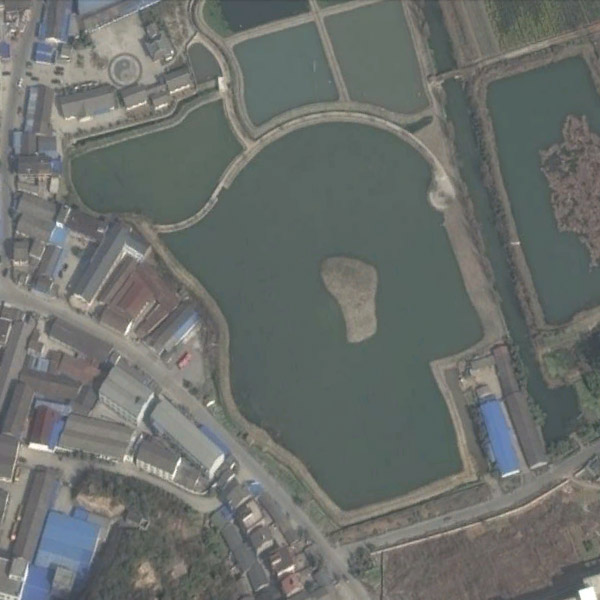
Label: Pond